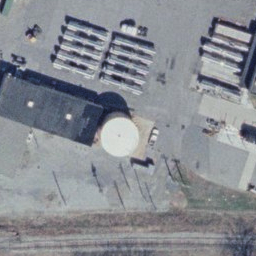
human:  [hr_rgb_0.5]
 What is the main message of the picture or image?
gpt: storage tanks